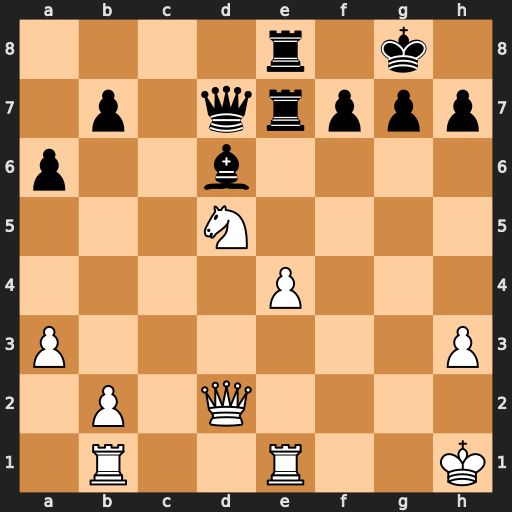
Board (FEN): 4r1k1/1p1qrppp/p2b4/3N4/4P3/P6P/1P1Q4/1R2R2K
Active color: w
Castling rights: -
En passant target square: -
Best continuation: Nf6+ Kh8 Nxd7